Aerial crown-view tile of a tropical tree (Barro Colorado Island, Panama), acquired 20250317:
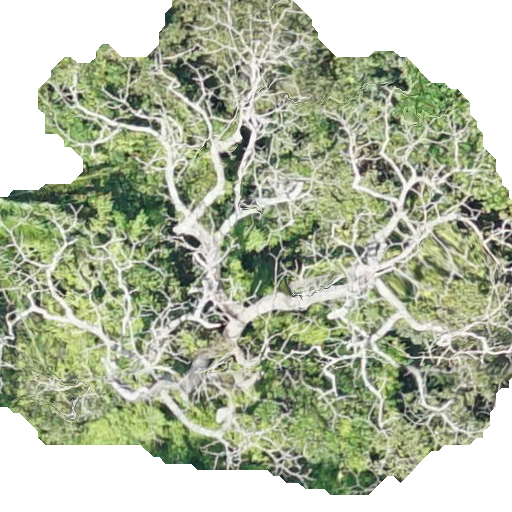
Species: Ceiba pentandra
GBIF accepted scientific name: Ceiba pentandra
Crown area: 309.346 m²